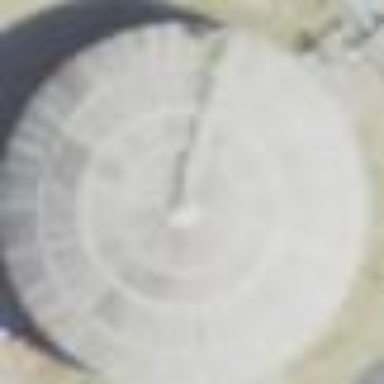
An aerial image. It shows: Storage tank which is man-made and housed in building.